Interaction volume radius: 5 \u00c5
Interaction volume height: 20 \u00c5
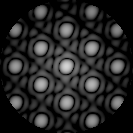
Disorder parameter: 0.01266